Question: I can't create a QGridLayout like this one.

I tried but I failed
'''
QGridLayout *layout = new QGridLayout;
layout->addWidget(mytableview,0,0,1,3);
layout->addWidget(b1,1,0,1,1,Qt::AlignRight);
layout->addWidget(b2,1,1,1,1,Qt::AlignRight);
layout->addWidget(b3,1,2,1,1);
mainWindow->setLayout(layout);
'''
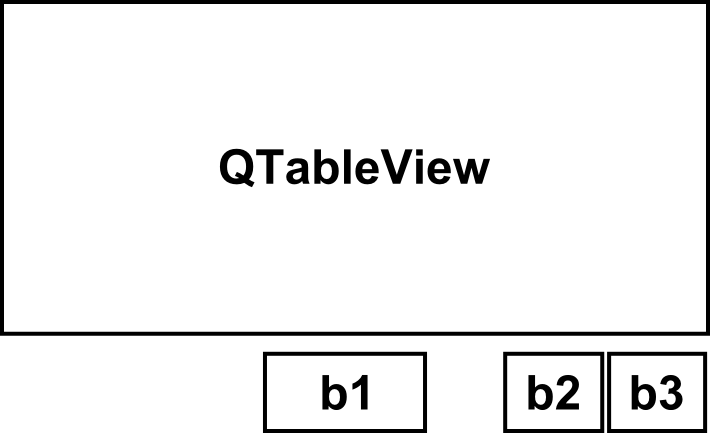
Answer: You can't do this by using just 'QGridLayout'. For the bottom area you need to use a 'QHBoxLayout' and to use <URL> to add the spacing.
Here is an example:
:
'''
#ifndef WIDGET_H
#define WIDGET_H
#include <QWidget>
class QGridLayout;
class QHBoxLayout;
class QSpacerItem;
class QPushButton;
class QSpacerItem;
class QPushButton;
class QPushButton;
class QTableView;
class Widget : public QWidget
{
Q_OBJECT
public:
explicit Widget(QWidget *parent = 0);
~Widget();
private:
QGridLayout *gridLayout;
QHBoxLayout *horizontalLayout;
QSpacerItem *horizontalSpacerLeft;
QPushButton *pushButtonB1;
QSpacerItem *horizontalSpacerRight;
QPushButton *pushButtonB2;
QPushButton *pushButtonB3;
QTableView *tableView;
};
#endif // WIDGET_H
'''
:
'''
#include "widget.h"
#include<QGridLayout>
#include<QHBoxLayout>
#include<QSpacerItem>
#include<QPushButton>
#include<QSpacerItem>
#include<QPushButton>
#include<QPushButton>
#include<QTableView>
Widget::Widget(QWidget *parent) :
QWidget(parent)
{
gridLayout = new QGridLayout(this);
horizontalLayout = new QHBoxLayout();
horizontalLayout->addStretch(3);
pushButtonB1 = new QPushButton(this);
pushButtonB1->setText("B1");
horizontalLayout->addWidget(pushButtonB1);
horizontalLayout->addStretch(1);
pushButtonB2 = new QPushButton(this);
pushButtonB2->setText("B2");
horizontalLayout->addWidget(pushButtonB2);
pushButtonB3 = new QPushButton(this);
pushButtonB3->setText("B3");
horizontalLayout->addWidget(pushButtonB3);
gridLayout->addLayout(horizontalLayout, 1, 0, 1, 1);
tableView = new QTableView(this);
gridLayout->addWidget(tableView, 0, 0, 1, 1);
}
Widget::~Widget()
{
}
'''
:
'''
#include "widget.h"
#include <QApplication>
int main(int argc, char *argv[])
{
QApplication a(argc, argv);
Widget w;
w.show();
return a.exec();
}
'''
Result: